九年级 · 度量几何学
计算机处理任务时, 经常会以圆形进度条的形式显示任务完成的百分比. 下面是同一个任务进行到不同阶段时进度条的示意图:
$20 \% \lambda_{N}^{M}$
$30 \%)_{N}^{M}$

当任务完成的百分比为 $x$ 时，线段 $M N$ 的长度记为 $d(x)$. 下列描述正确的是 ( )

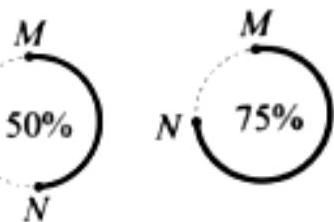
A. 当 $x_{1}>x_{2}$ 时,$d\left(x_{1}\right)>d\left(x_{2}\right)$
B. 当 $d\left(x_{1}\right)>d\left(x_{2}\right)$ 时, $x_{1}>x_{2}$
C. 当 $x_{1}+x_{2}=1$ 时,$d\left(x_{1}\right)=d\left(x_{2}\right)$
D. 当 $x_{1}=2 x_{2}$ 时, $d\left(x_{1}\right)=2 d\left(x_{2}\right)$

答案: C
解析: 【分析】

本题考查了圆的弧, 弦, 圆心角的关系, 根据圆心角、弧、弦之间的关系, 列出具体数据, 解题即可.

【解答】

解: $A$. 当 $x_{1}=75 \%, x_{2}=50 \%$ 时, $d(75 \%)=\sqrt{2}, d(50 \%)=2$, 故 $A$ 错;

B. 当 $d(75 \%)=\sqrt{2}, d(50 \%)=2$ 时, $x_{1}=75 \%, x_{2}=50 \%$, 故 B错;

C. 当 $x_{1}+x_{2}=1$ 时, 即两弧所对的弦相等, 所以 $d\left(x_{1}\right)=d\left(x_{2}\right)$, 故 $C$ 正确;

D. 当 $x_{1}=2 x_{2}$ 时, $d\left(x_{1}\right)$ 与 $2 d\left(x_{2}\right)$ 即两弧所对的弦不一定相等, 故 $D$ 错误.

故选 $C$.